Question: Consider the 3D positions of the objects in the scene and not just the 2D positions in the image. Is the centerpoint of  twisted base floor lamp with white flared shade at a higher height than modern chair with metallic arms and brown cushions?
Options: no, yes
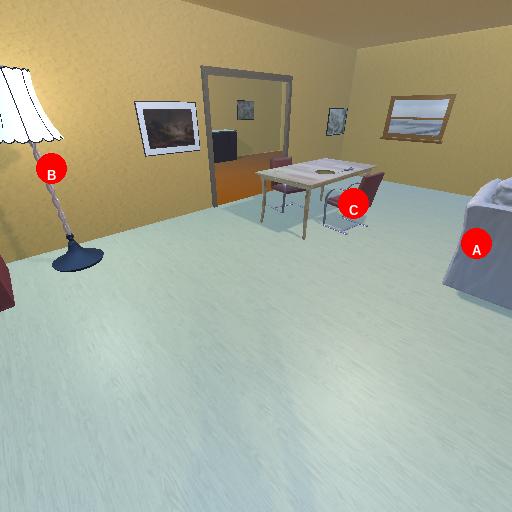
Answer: no